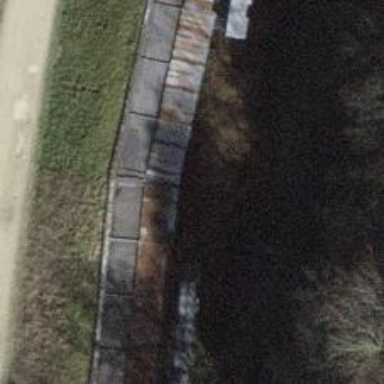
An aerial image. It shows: Retaining wall.